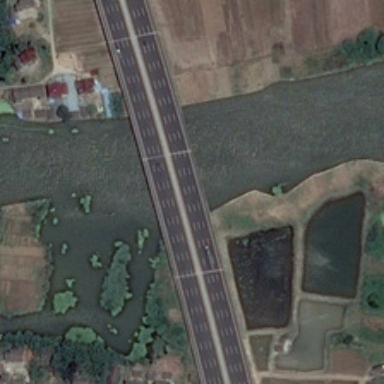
Many pieces of farmlands are in two sides of a river with a bridge over it .